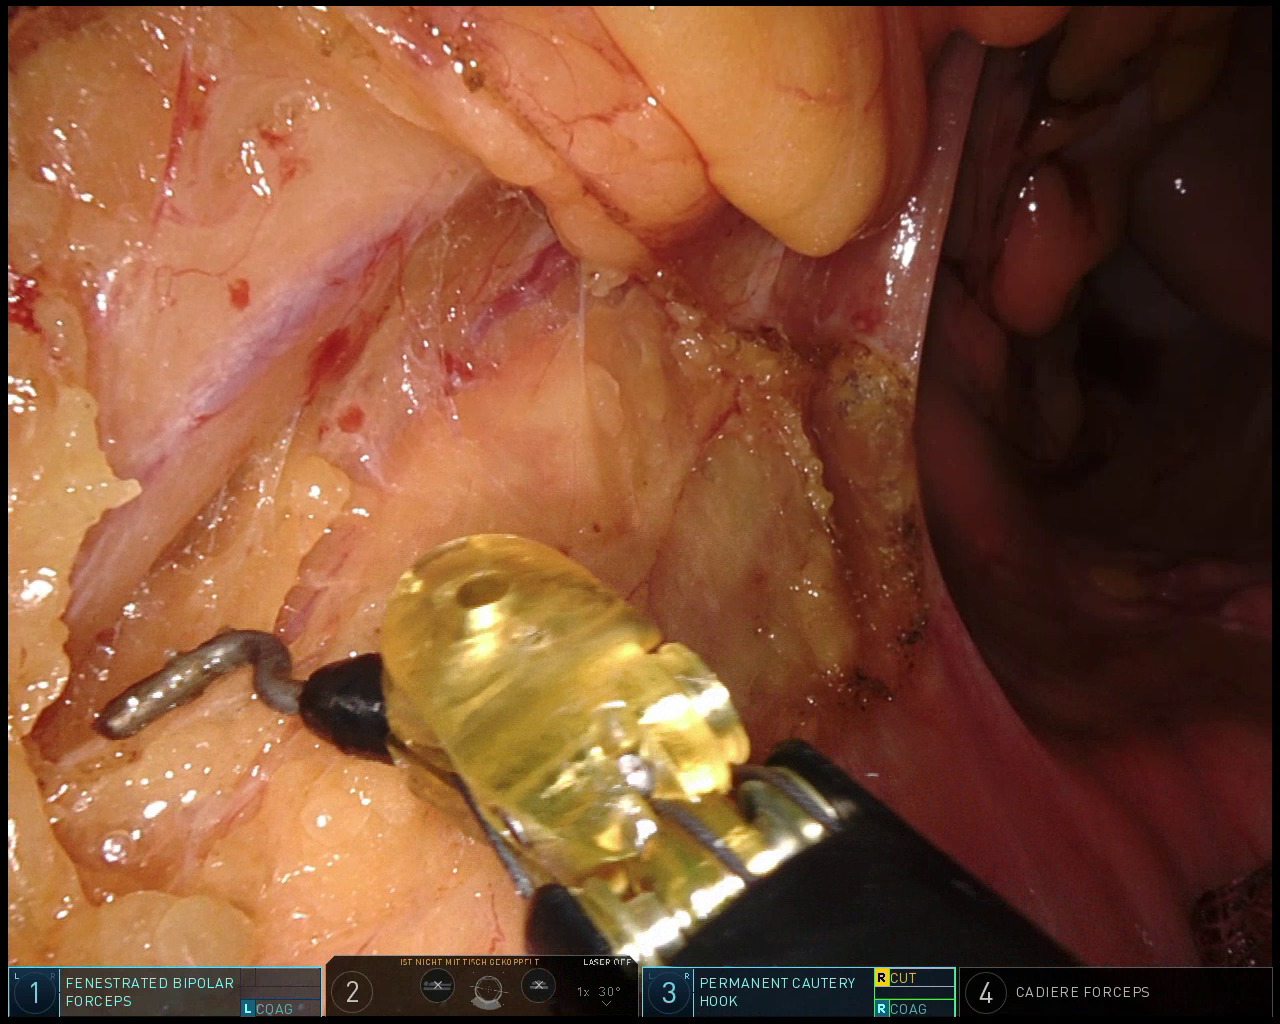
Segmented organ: inferior_mesenteric_artery
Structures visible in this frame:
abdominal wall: no
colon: yes
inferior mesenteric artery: yes
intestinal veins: no
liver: no
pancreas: no
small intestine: no
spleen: no
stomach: no
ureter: no
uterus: no
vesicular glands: no